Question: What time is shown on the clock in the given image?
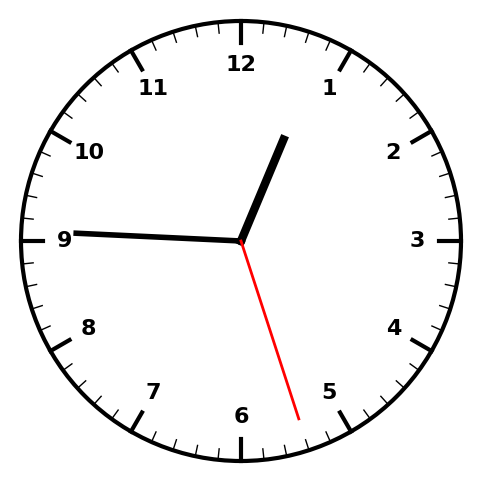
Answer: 12:45:27